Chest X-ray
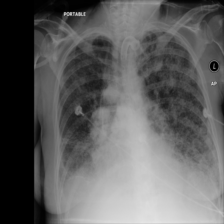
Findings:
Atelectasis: negative
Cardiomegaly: negative
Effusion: negative
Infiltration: negative
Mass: negative
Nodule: negative
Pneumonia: negative
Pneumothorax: negative
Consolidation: negative
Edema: negative
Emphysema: negative
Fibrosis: negative
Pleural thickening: negative
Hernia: negative